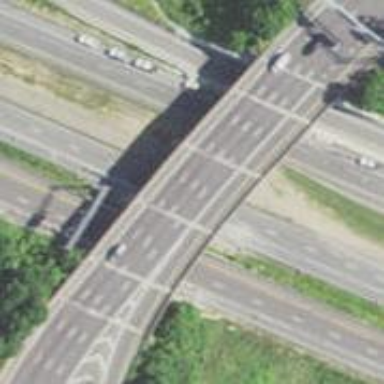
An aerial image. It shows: Man-made bridge.